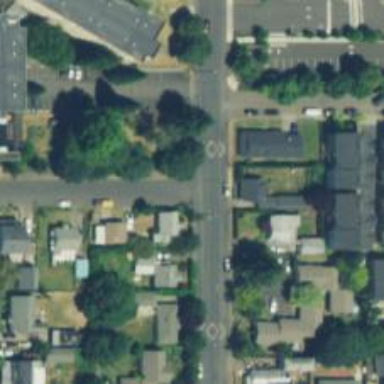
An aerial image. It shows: Residential road with sidewalk on the left.